Group 1:
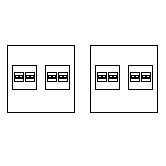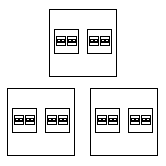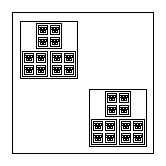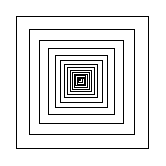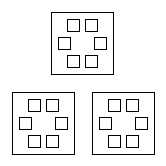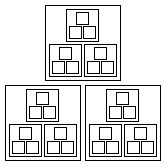
Group 2:
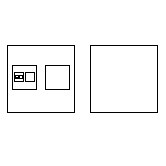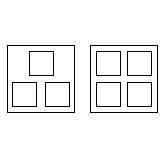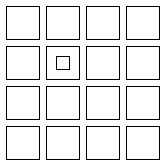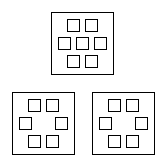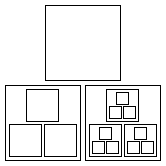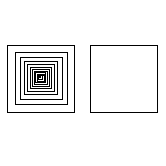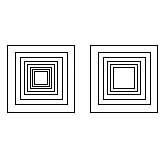
Rule separating the two groups: All boxes on each particular nesting depth have the same number of boxes in them vs. not so.
Concepts: fractal, nesting, recursion, self-reference
Author: Aaron David Fairbanks